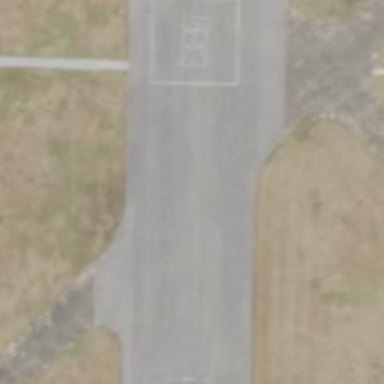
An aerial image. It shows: Asphalt taxiway in the airport.